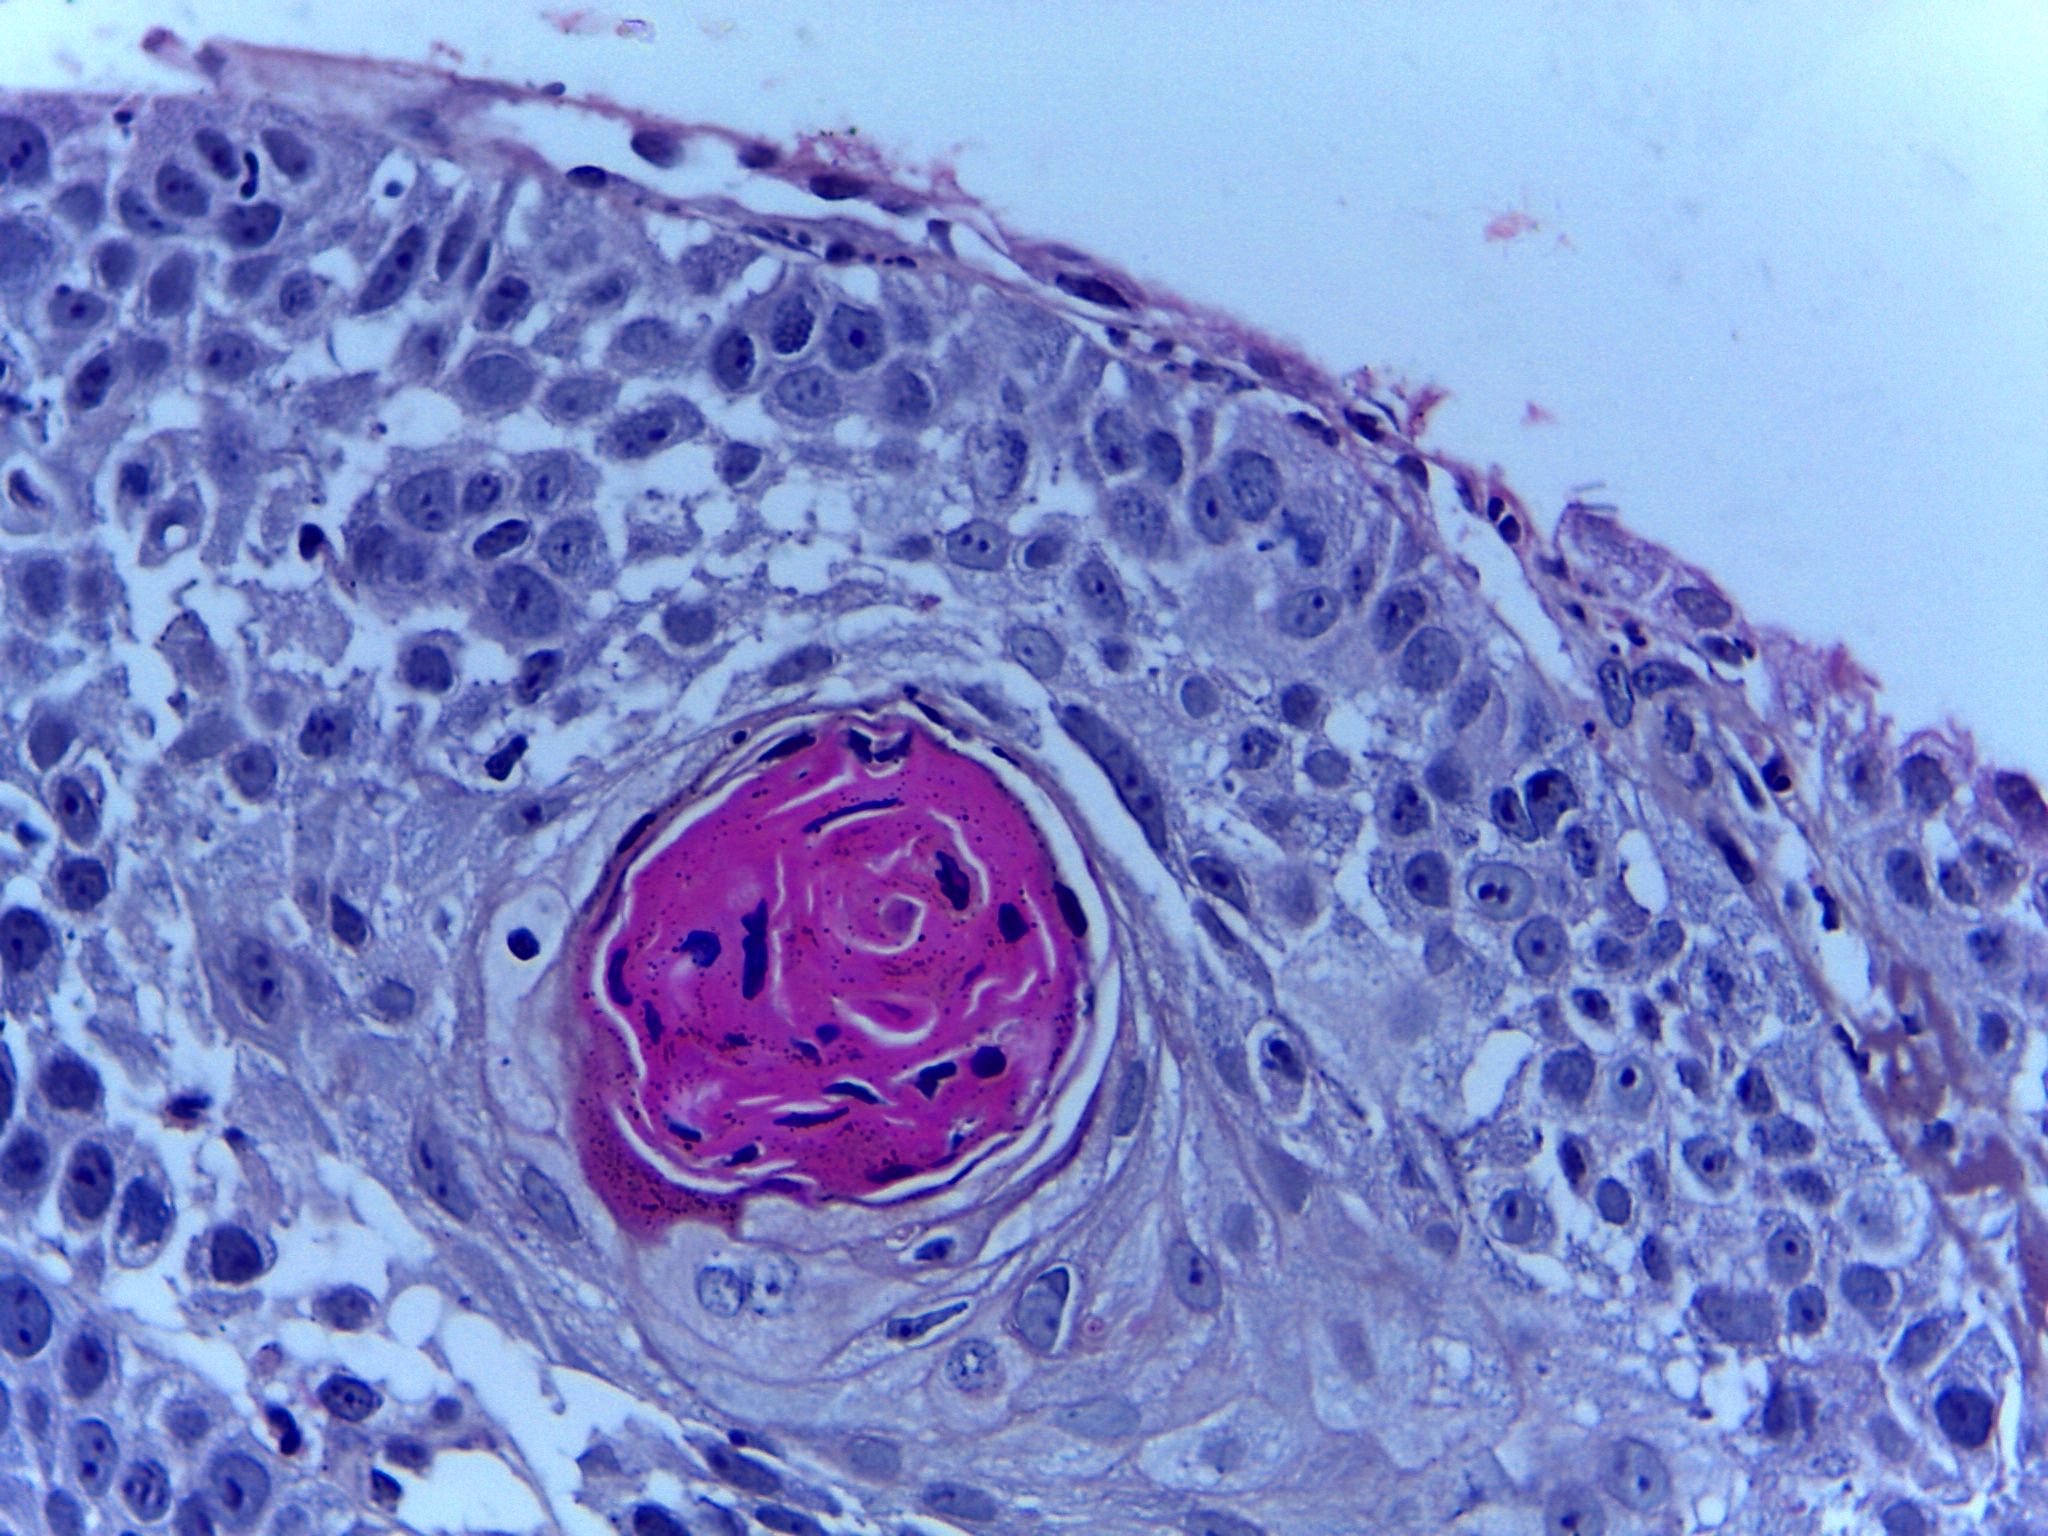
Diagnosis: OSCC